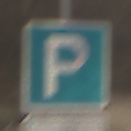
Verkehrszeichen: Parken
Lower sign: SonstigeBeschraenkungen2
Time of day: MorningAfternoon
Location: Outdoor (Nature)
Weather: PartlyCloudy
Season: Winter
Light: Natural